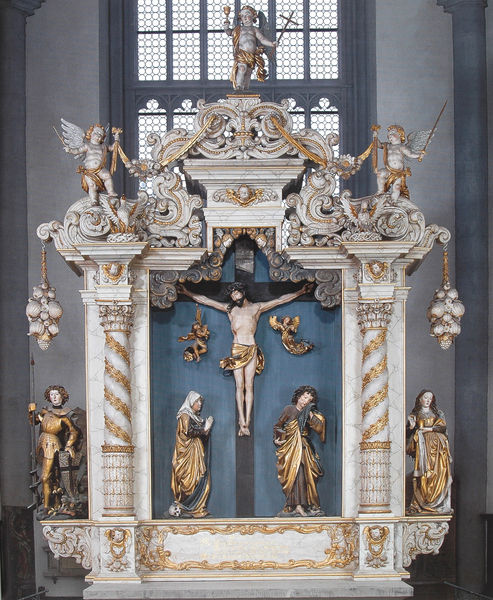
Titel: Hochaltar, heutiger Zustand mit barockem Gehäuse, seitlich des Schreines hl. Georg und hl. Magdalena, ehemals im Schrein
Künstler: Niclas Gerhaerts von Leyden
Standort: Nördlingen
Institution: St. Georg
Schlagwörter: blau, flügel, gruppe, körper, lendenschurz, weiß, frauen, ausschnitt, fenster, frau, glas, grau, hintergrund, holz, marmor, männer, säule, säulen, gebäude, ornament, wand, architektur, band, barock, inkarnat, johannes, rahmen, sockel, tod, trauer, gesten, innenraum, kirche, figur, gewand, gold, mantel, gewänder, engel, früchte, skulptur, fassade, farbe, rand, figuren, kopftuch, detail, verzierung, stuck, faltenwurf, plastik, foto, fotografie, photographie, fleisch, schild, lendentuch, vergoldet, bayern, kreuz, schweben, beten, gebet, bleiglas, rüstung, altar, kapitelle, schnitzerei, girlanden, photo, korpus, gesims, skulpturen, statuen, voluten, farbfoto, glasfenster, christus, jesus, kreuzigung, andacht, betende, kapelle, kruzifix, volute, heilige, gefasst, putten, maria, anbetung, beweinung, jesu, putti, aufnahme, matia, fot, josef, georg, aufsatz, kreuzigungsgruppe, kirchenfenster, kiche, architekrue, marua, madonnen